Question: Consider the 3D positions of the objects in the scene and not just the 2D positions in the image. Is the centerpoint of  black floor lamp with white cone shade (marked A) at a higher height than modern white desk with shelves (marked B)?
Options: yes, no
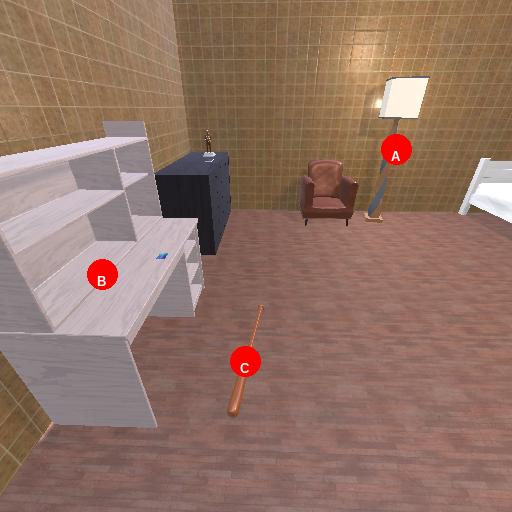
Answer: yes